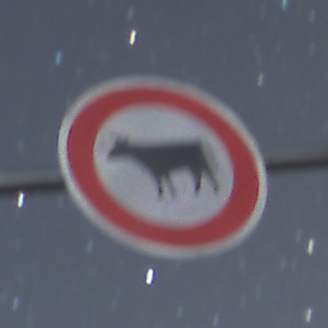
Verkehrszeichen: VerbotViehtrieb
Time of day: Night
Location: Outdoor (Nature)
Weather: Clear
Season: NotSpecified
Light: Natural